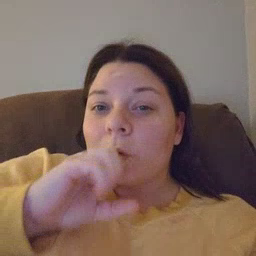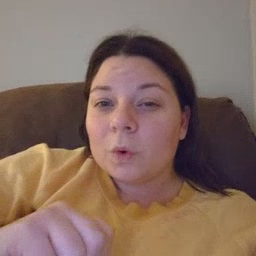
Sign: old